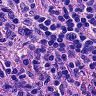
Metastatic tissue present: no